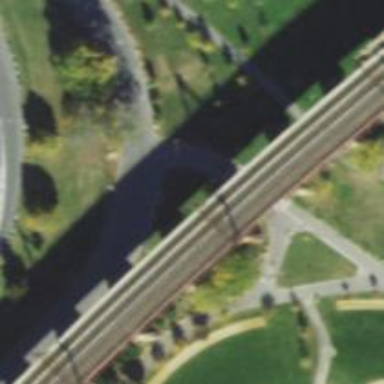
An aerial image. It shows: Railway bridge with electrified contact lines.